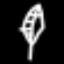
Label: leaf